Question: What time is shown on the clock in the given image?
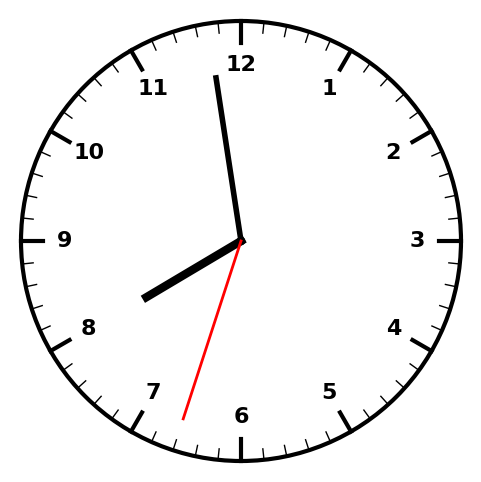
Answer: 07:58:33